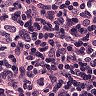
Metastatic tissue present: yes